Field crop: tomato
Growth stage: 2
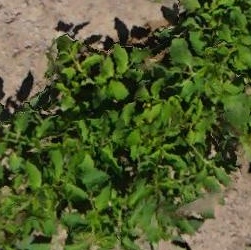
Species: tomato